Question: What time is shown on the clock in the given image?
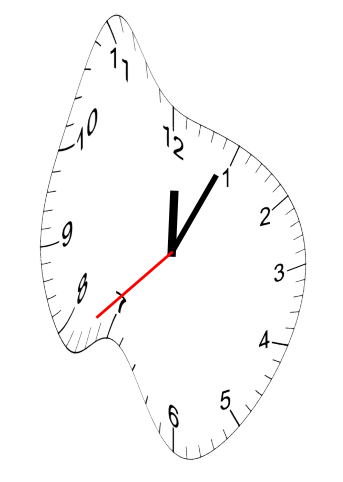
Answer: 12:04:38